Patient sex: M
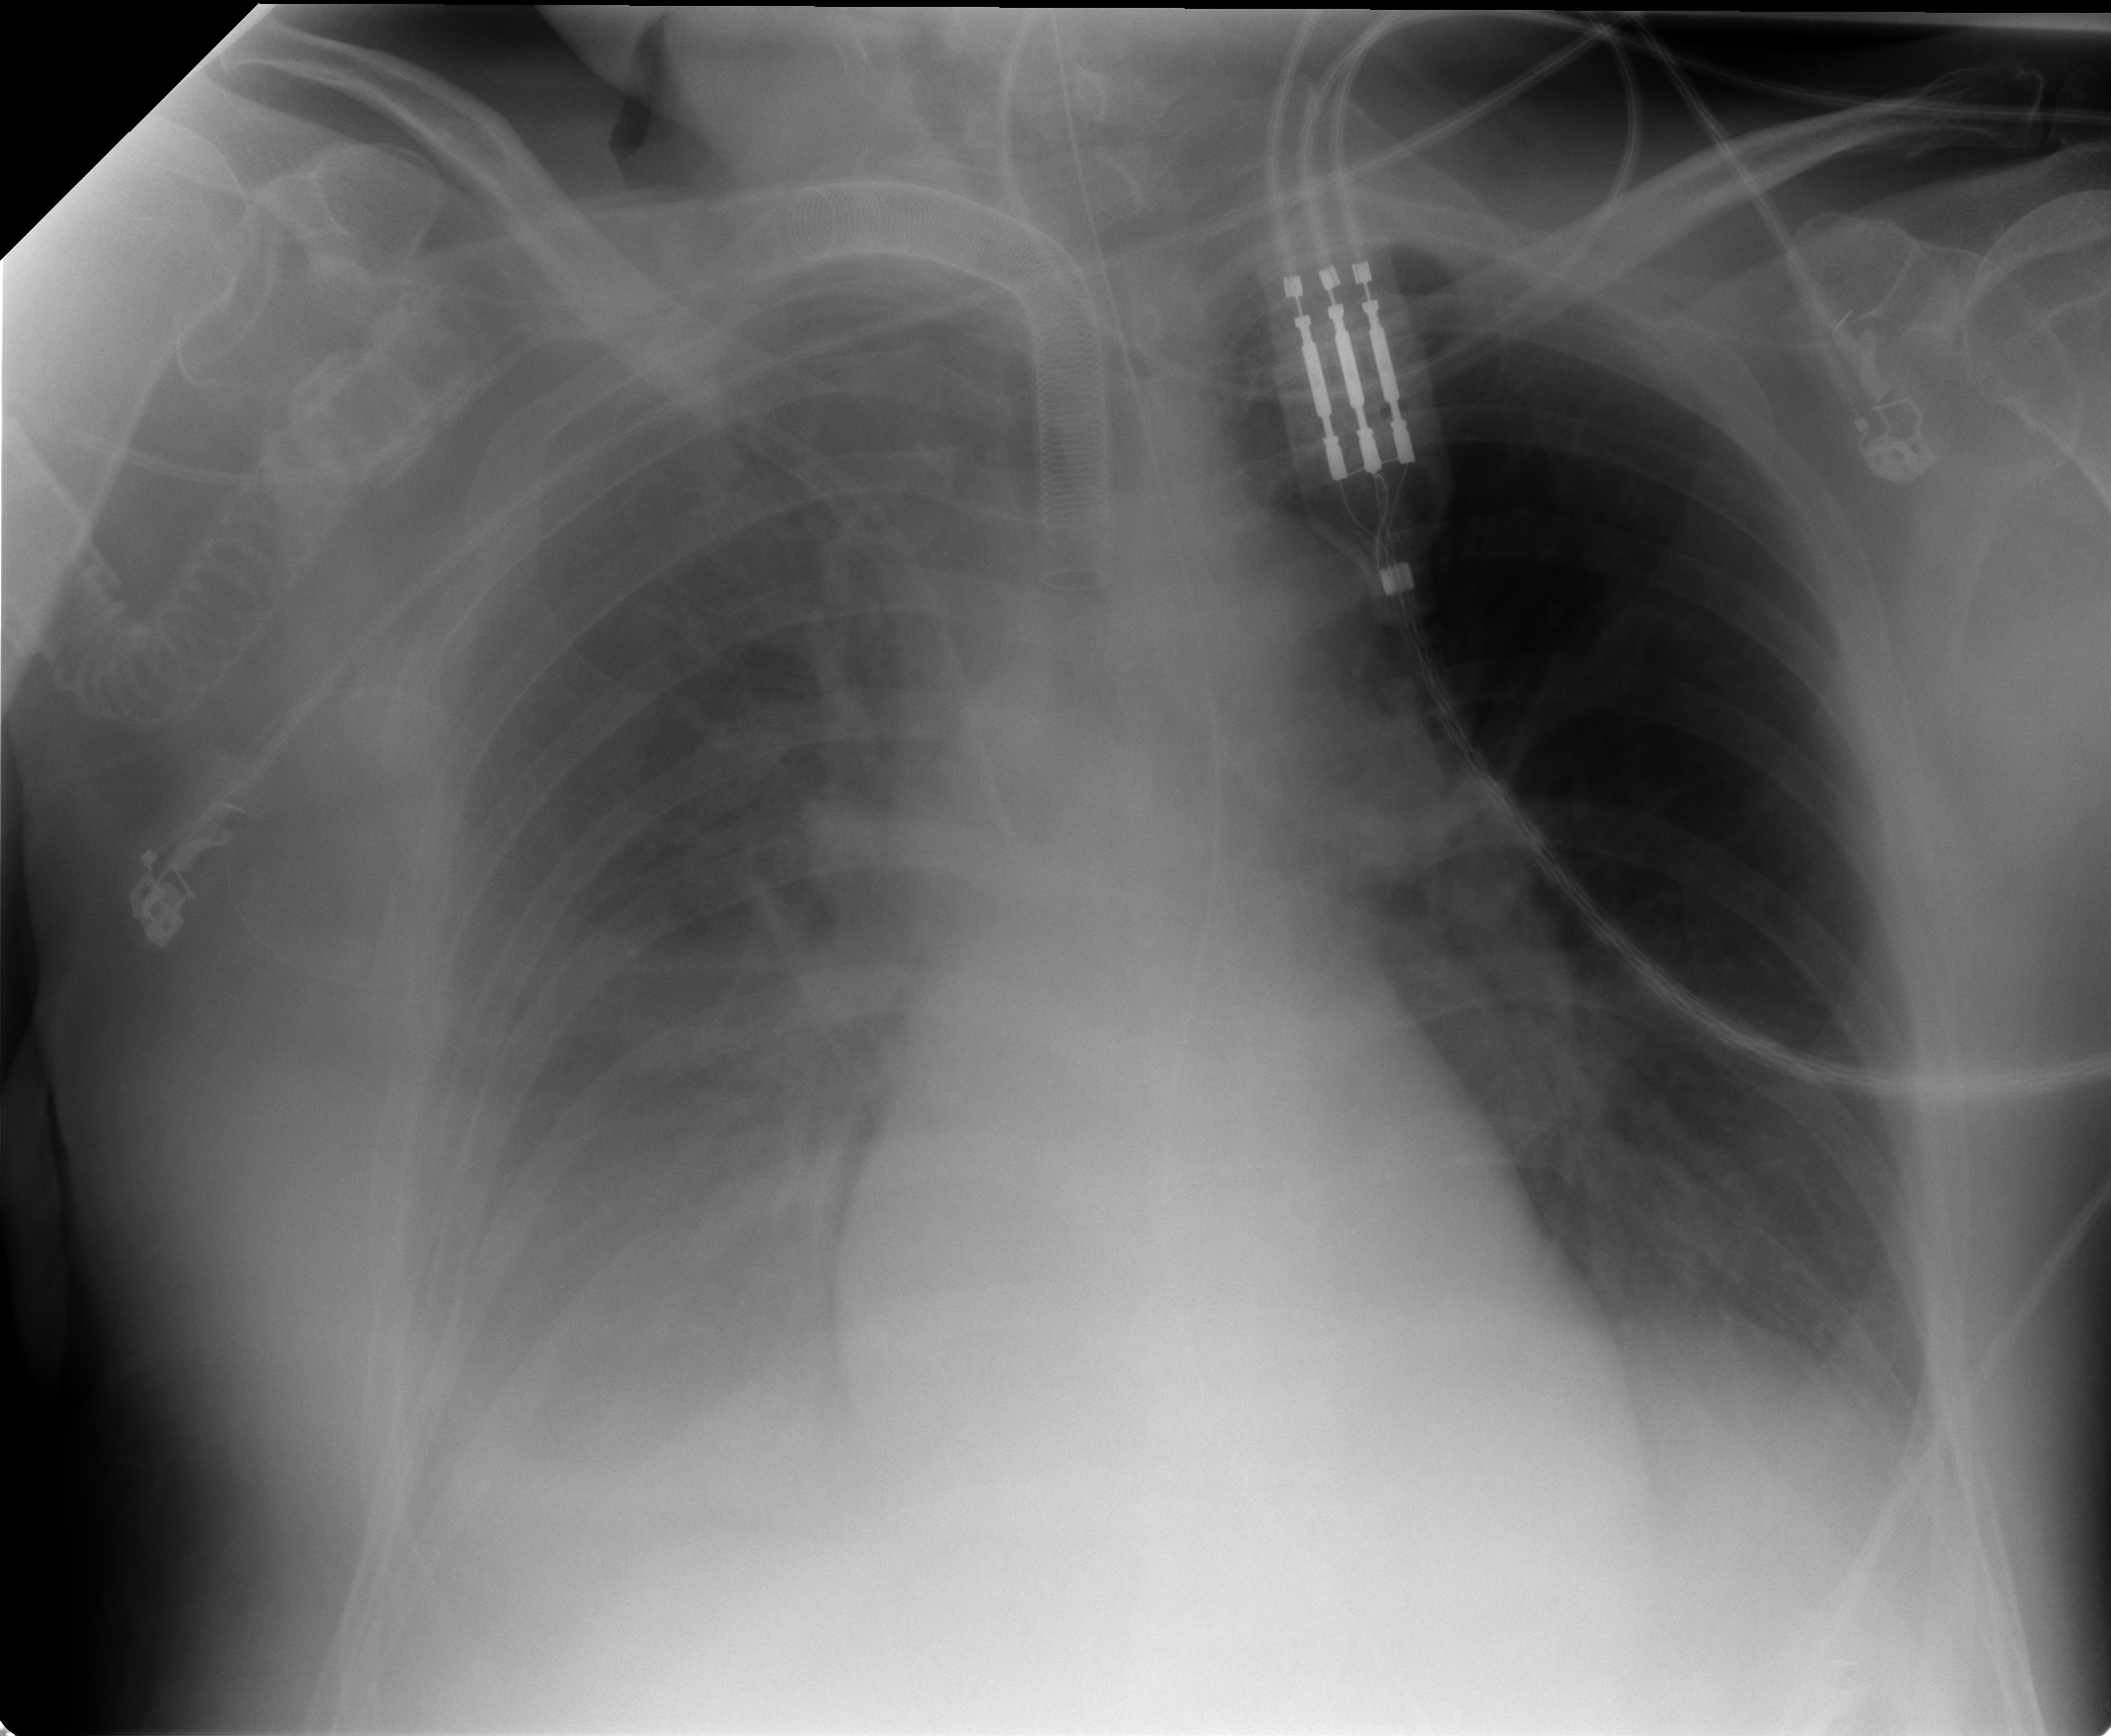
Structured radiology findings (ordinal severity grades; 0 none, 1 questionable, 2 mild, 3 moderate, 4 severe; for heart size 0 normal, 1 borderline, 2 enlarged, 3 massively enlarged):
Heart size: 1
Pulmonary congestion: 2
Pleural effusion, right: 3
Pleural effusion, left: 2
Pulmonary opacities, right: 2
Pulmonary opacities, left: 0
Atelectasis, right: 3
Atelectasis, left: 2